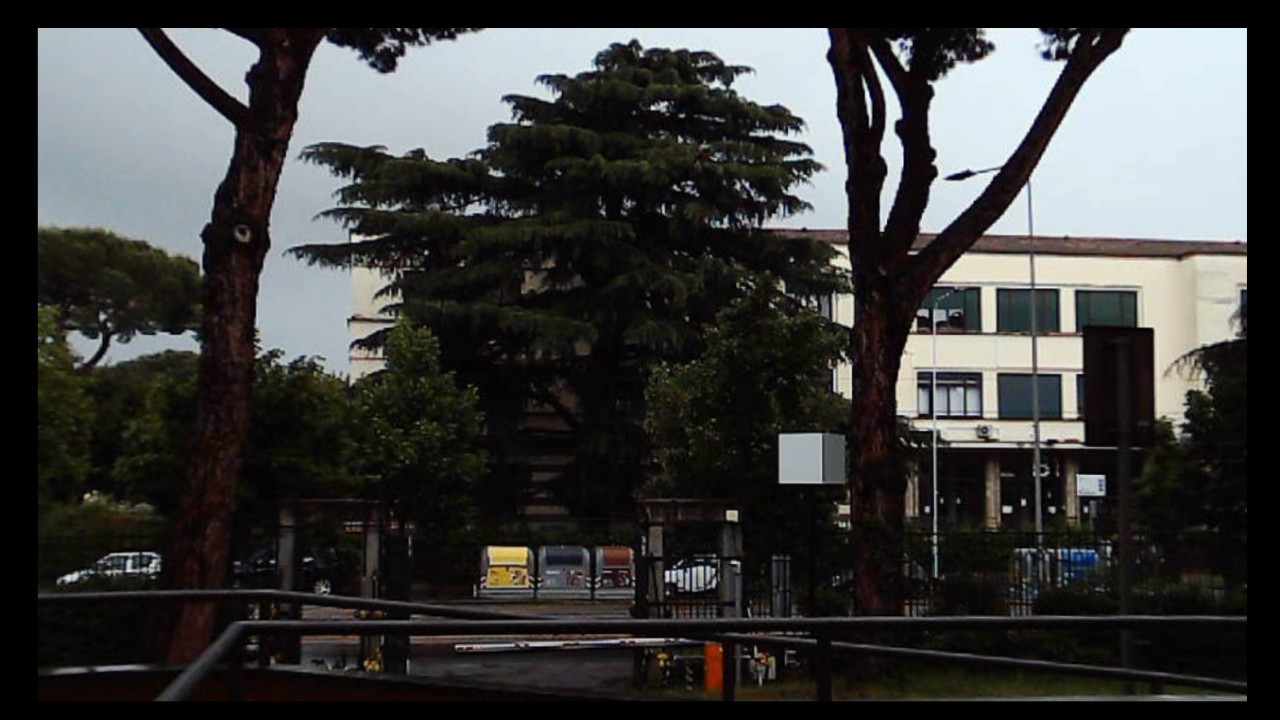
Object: DarwinFPV cineape20